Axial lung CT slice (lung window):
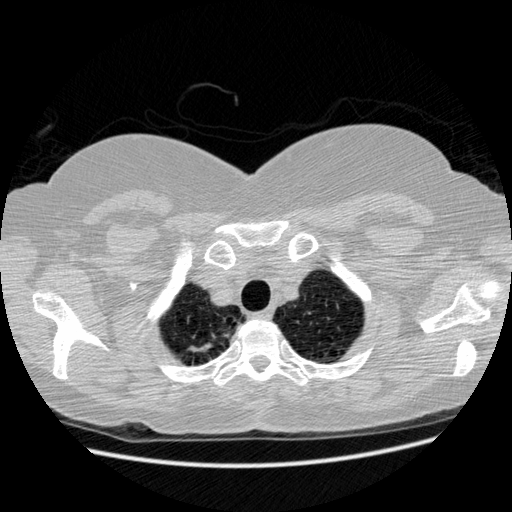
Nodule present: no